Interaction volume radius: 10 \u00c5
Interaction volume height: 25 \u00c5
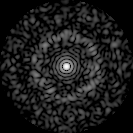
Disorder parameter: 0.85